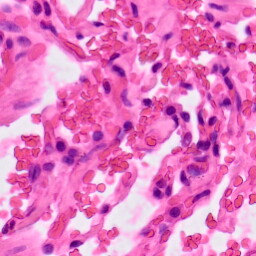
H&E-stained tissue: Lung